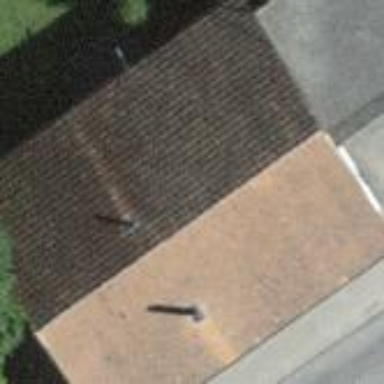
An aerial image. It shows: Residential building.